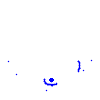
Particle: electron